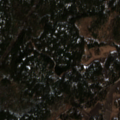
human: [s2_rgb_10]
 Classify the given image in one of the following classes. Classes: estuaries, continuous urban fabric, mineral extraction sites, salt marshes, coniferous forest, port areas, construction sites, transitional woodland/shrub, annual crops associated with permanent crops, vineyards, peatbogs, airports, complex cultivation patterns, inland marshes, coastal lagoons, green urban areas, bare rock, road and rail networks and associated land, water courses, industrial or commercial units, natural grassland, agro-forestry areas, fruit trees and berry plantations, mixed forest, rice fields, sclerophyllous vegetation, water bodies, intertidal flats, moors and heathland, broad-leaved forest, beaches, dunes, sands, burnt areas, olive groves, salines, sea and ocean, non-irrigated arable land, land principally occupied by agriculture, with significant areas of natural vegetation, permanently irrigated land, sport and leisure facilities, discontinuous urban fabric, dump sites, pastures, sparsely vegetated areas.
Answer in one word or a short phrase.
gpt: land principally occupied by agriculture, with significant areas of natural vegetation, coniferous forest, mixed forest, transitional woodland/shrub